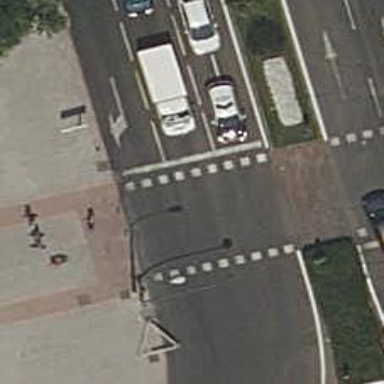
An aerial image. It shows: Road with traffic signals at the crossing.